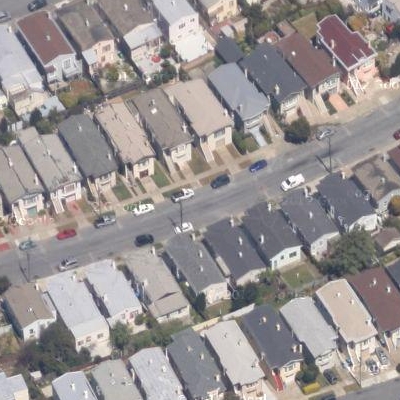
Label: Resident